Question: I used the following image as the background throughout <URL>.

How can you use CSS3 and gradients to produce a similar visual element?
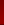
Answer: I can't really see that small image, but I advise you to try an online CSS3 generator, like this one:
<URL>